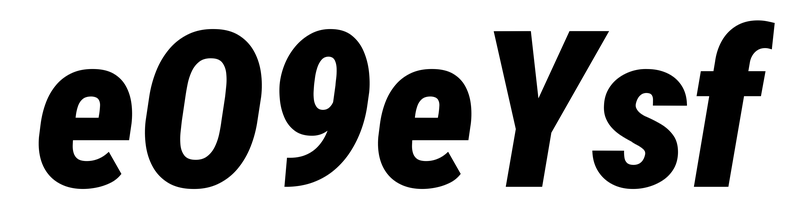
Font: Roboto-Italic_Condensed_Black_Italic